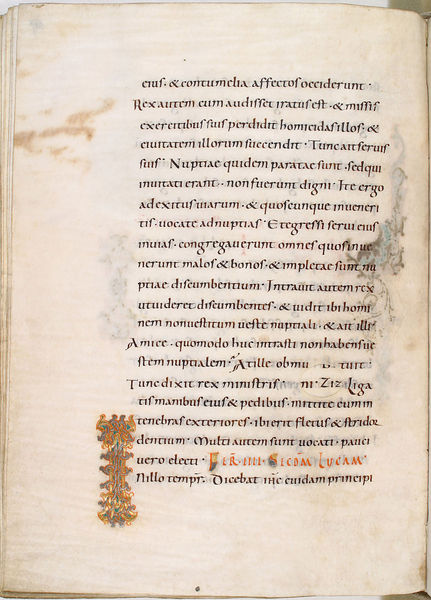
Titel: Gerocodex, Perikopenbuch
Institution: Darmstadt, Hessische Landesbibliothek
Schlagwörter: blau, grün, schwarz, zeichnung, rot, ornament, gold, blatt, farbig, schrift, papier, vergilbt, verzierung, dünn, schmutz, buch, links, seite, buchstaben, initiale, fleck, buchdruck, buchseite, flecken, pergament, mittelalter, latein, kapitälchen, prächtig, verfärbungen